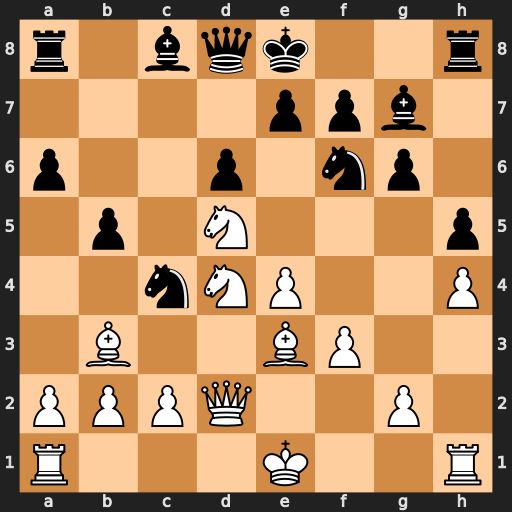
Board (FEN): r1bqk2r/4ppb1/p2p1np1/1p1N3p/2nNP2P/1B2BP2/PPPQ2P1/R3K2R
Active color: w
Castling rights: KQkq
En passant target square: -
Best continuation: Bxc4 bxc4 Nc6 Qd7 Ncxe7 Nxd5 Nxd5